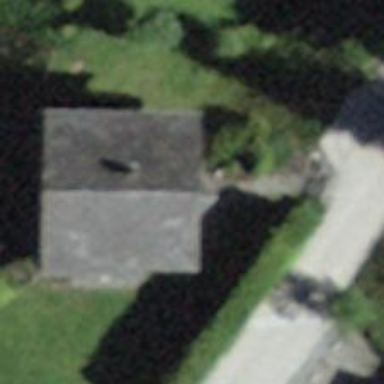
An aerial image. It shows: Building with ridge on the roof.